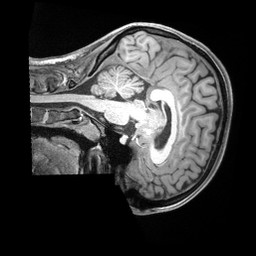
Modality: T1w
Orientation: sagittal
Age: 21
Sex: female
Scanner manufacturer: siemens
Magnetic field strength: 3 T
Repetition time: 2.4 s
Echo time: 0.00226 s